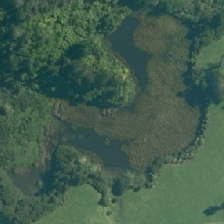
Land cover: lake_pond